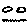
Label: cloud